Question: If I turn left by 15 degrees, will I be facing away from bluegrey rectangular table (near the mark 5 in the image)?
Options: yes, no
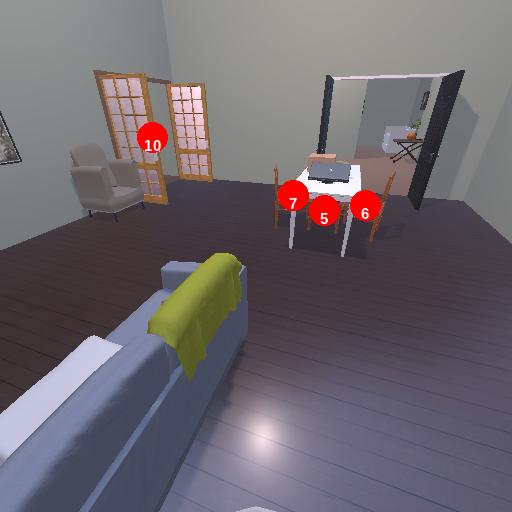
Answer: yes